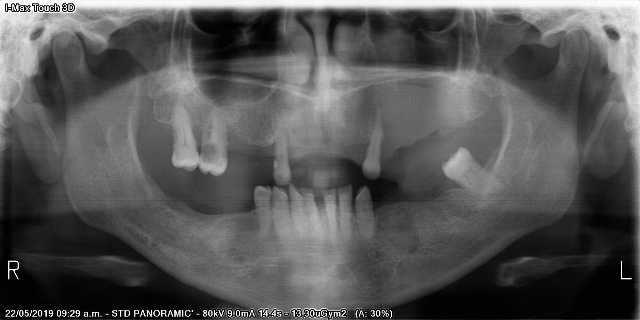
adult